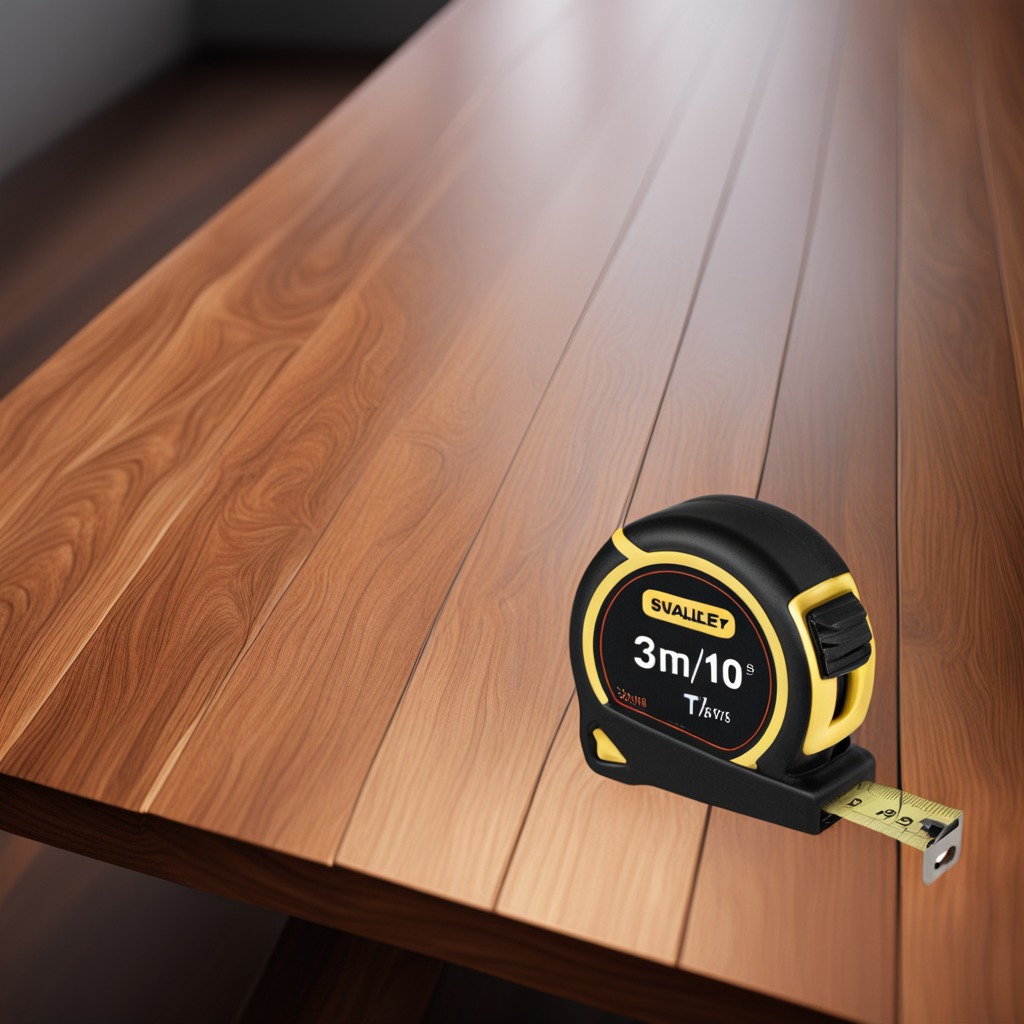
A measuring tape lies on a wooden table in a carpentry studio rich wood textures side lighting.